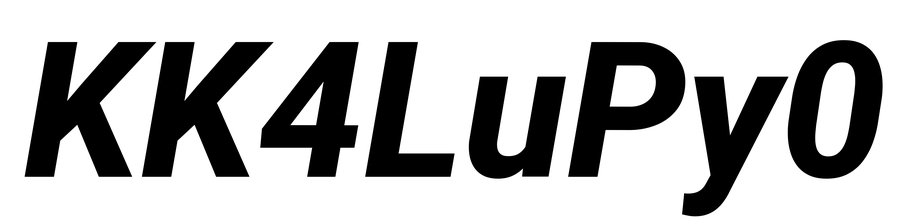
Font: Roboto-Italic_ExtraBold_Italic